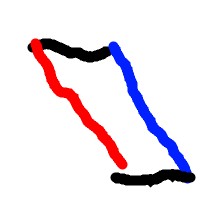
Shape: parallelogram